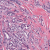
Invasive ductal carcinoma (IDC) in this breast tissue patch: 1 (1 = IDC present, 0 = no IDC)